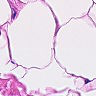
Metastatic tissue present: no